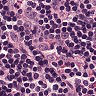
Metastatic tissue present: no